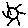
Label: sun